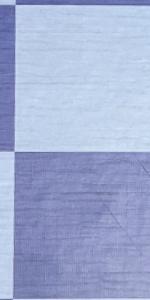
Label: Empty